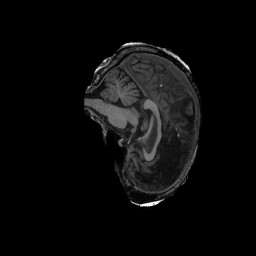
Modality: T1w
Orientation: sagittal
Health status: ill
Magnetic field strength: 3 T